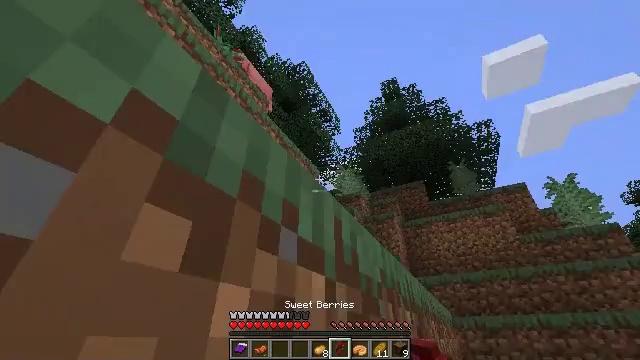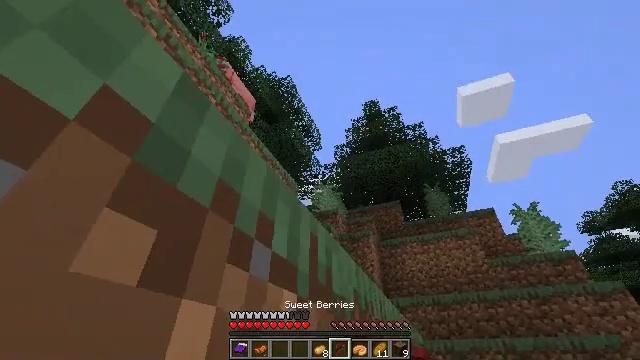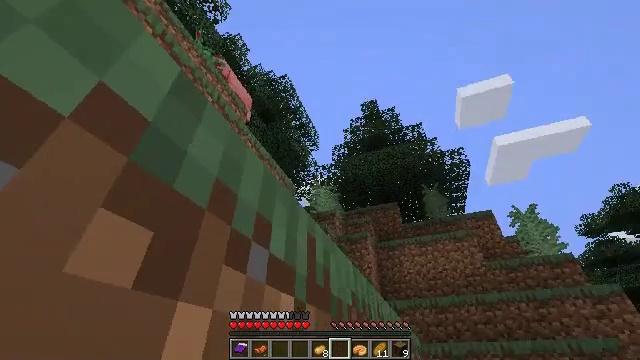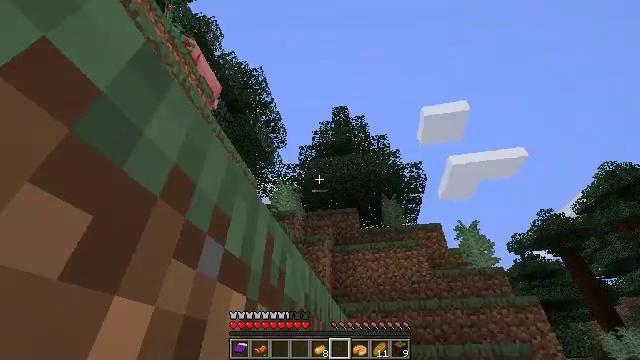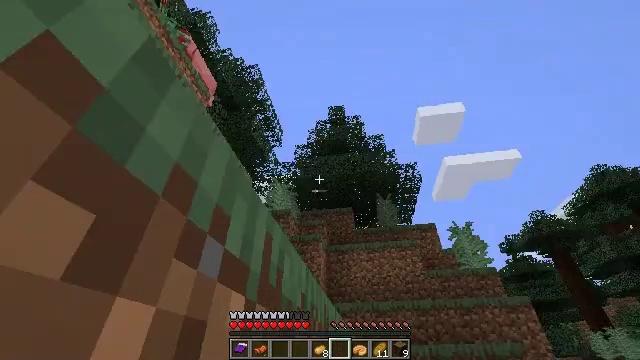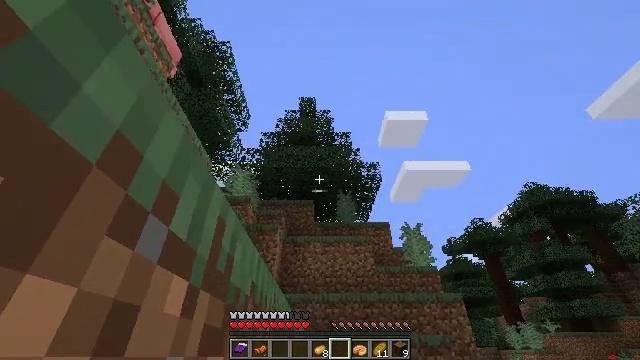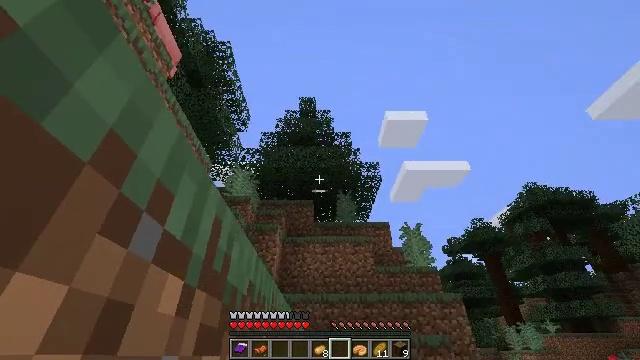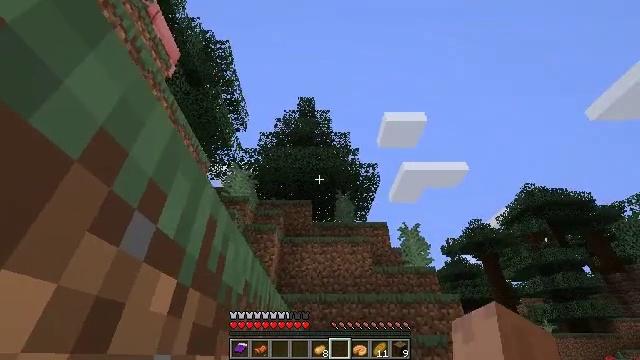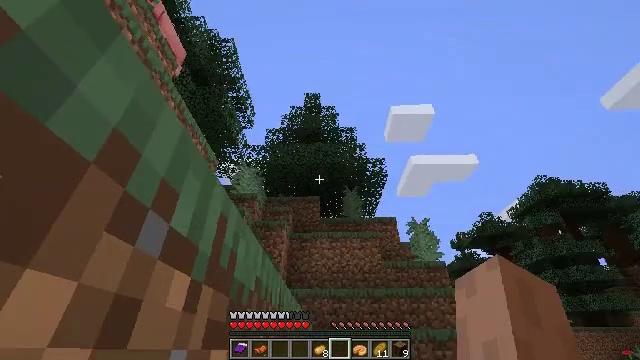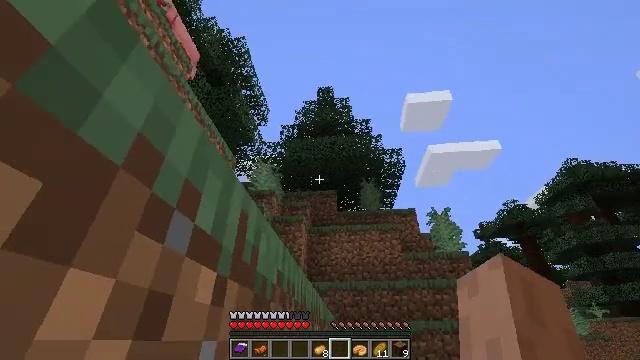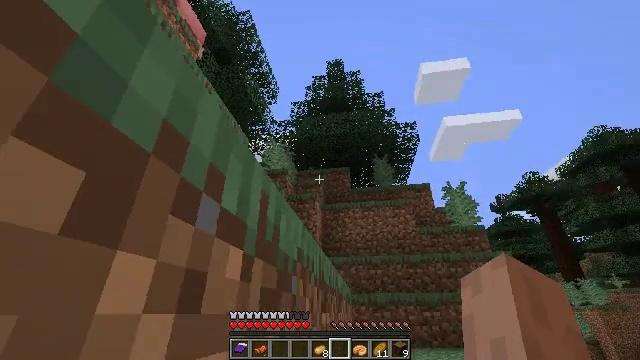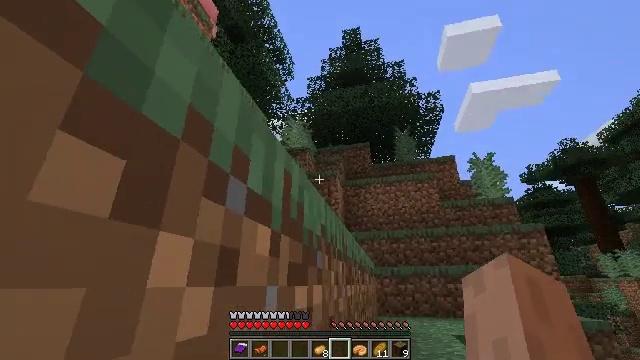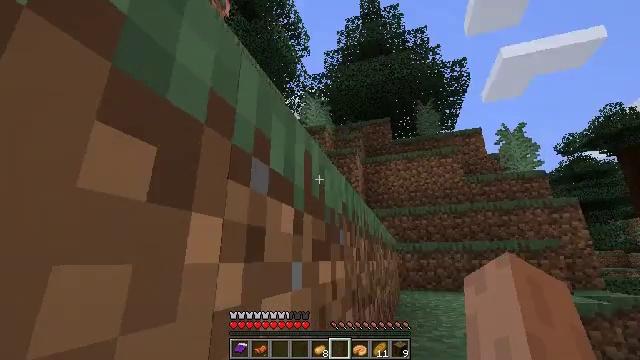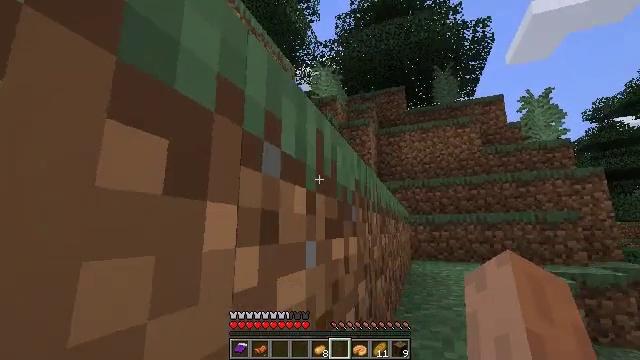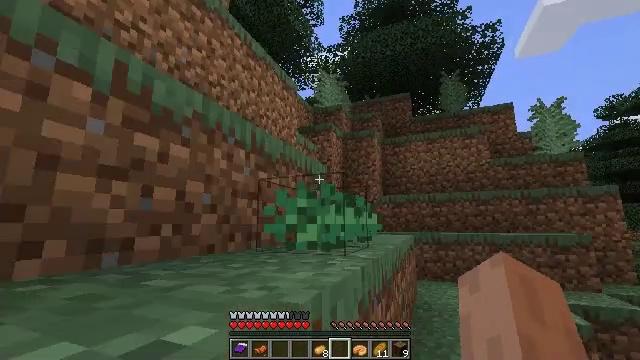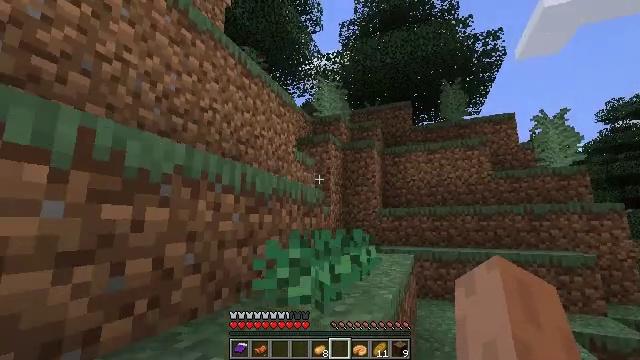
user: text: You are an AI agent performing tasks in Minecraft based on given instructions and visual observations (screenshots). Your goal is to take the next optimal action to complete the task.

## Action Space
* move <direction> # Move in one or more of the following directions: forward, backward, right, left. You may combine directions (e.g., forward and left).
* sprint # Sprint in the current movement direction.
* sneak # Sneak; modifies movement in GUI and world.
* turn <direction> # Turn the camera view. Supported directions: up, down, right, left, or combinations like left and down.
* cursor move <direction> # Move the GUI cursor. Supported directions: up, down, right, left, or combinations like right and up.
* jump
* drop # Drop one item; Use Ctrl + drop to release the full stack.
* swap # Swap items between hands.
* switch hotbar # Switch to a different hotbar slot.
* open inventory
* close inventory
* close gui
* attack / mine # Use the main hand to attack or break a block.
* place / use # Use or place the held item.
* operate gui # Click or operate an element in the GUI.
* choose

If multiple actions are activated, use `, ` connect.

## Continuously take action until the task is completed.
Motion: motion action
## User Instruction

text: Clear the sweet berry bush to collect the sweet berries.
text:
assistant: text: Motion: move forward, turn right and up, use / place
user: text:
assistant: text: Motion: move forward, use / place
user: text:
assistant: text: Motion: move forward, turn right, use / place
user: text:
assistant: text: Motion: move forward, turn right, use / place
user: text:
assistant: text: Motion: move forward, turn right and down, use / place
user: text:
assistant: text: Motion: move forward, use / place
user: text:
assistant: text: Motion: move forward, use / place
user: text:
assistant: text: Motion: move forward, turn left, use / place
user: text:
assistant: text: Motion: move forward, turn left and down, use / place
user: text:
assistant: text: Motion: move forward, turn left and down, use / place
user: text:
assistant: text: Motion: move forward, turn left and down
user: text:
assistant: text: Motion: move forward, turn left and down
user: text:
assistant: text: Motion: move forward, turn left and down, jump
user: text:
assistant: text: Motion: move forward, turn left and down, jump
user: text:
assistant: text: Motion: move forward, jump
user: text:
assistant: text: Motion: move forward, turn down, jump
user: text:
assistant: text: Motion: move forward and move right, turn left and down
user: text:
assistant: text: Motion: move forward and move right, turn left and down
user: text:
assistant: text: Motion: move forward and move right, turn left and down
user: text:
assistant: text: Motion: move forward and move right, turn left and down
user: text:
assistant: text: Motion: move forward and move right, turn down
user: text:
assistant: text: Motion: move forward and move right
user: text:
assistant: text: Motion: move forward and move right, turn left
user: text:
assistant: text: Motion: move forward and move right, turn left
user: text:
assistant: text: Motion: move forward and move right, turn left
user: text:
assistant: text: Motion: move forward and move right, turn left and up
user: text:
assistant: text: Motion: move forward and move right, turn up
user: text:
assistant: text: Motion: move forward and move right
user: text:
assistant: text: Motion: move forward and move right, turn left and up
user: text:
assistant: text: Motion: move forward and move right, turn left and up